Question: This is the expansion diagram of a second-order Rubik's Cube. Given the initial state, you can perform 18 standard operations. Find the minimum number of steps to make the Rubik's Cube reach the restored state. The goal is to restore the cube to its original state, with green on the front face, white on the top, and yellow on the bottom, disregarding isomorphic configurations.
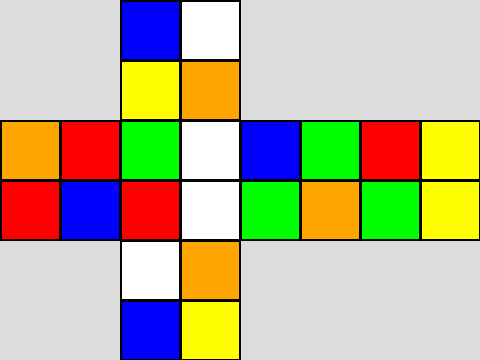
Answer: 5